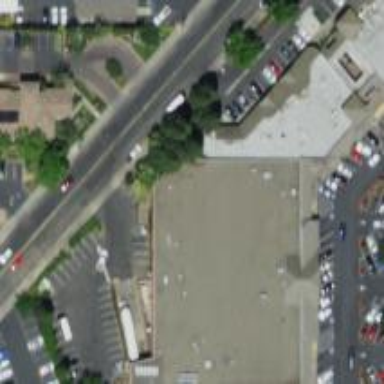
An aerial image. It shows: Supermarket located in building.